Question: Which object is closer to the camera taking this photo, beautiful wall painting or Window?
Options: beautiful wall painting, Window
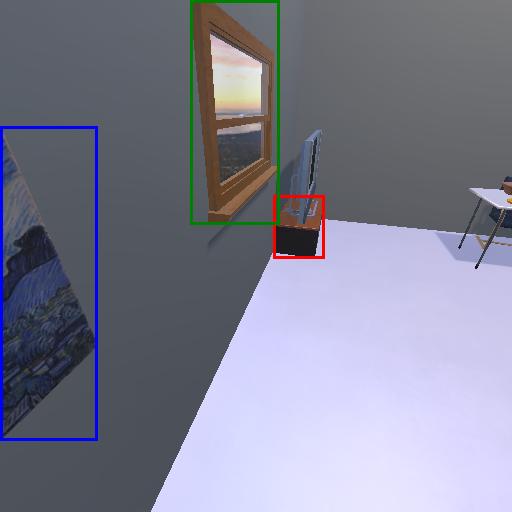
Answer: beautiful wall painting